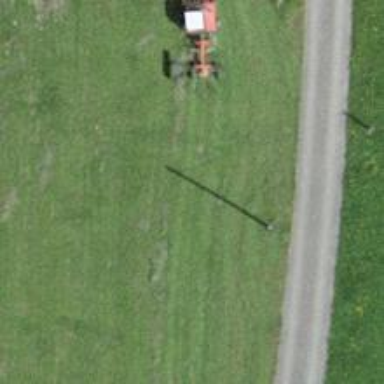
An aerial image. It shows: Power pole.